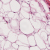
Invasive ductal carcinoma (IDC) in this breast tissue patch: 0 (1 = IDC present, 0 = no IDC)